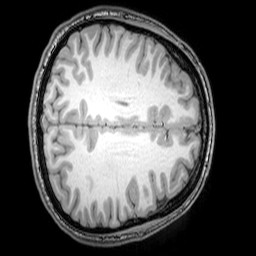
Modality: T1w
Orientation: axial
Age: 21
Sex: male
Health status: healthy
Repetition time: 0.081 s
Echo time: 0.037 s